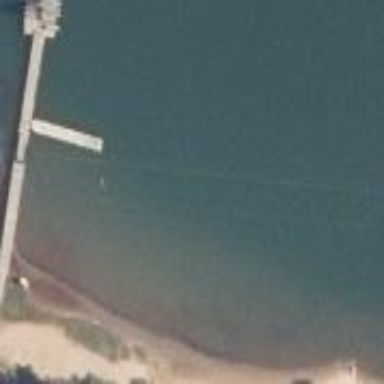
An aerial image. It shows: Swimming area used for leisure and sports activities.